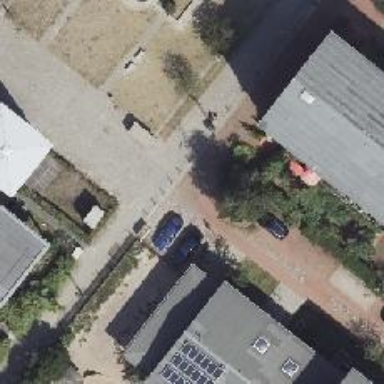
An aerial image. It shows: Service alley with street-side parking on the right.